Question: New to Windows programming.
Which of the following API can be used to create this kind of GUI in Windows ( it was created using AutoHotkey )
- - - -
It has quite native interface, and does not require any dependency (small exe).
Moreover, which is preferred for simple apps?

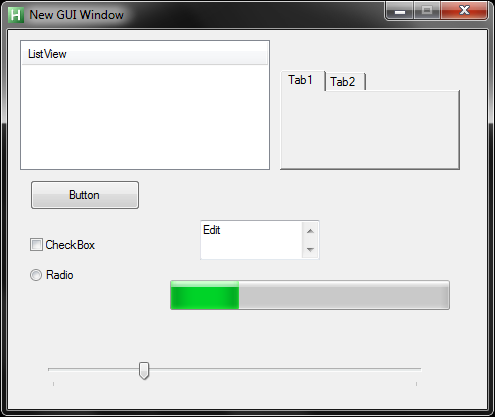
Answer: All of the above can produce such a GUI. From your list, .net with WinForms is the simplest.